Interaction volume radius: 5 \u00c5
Interaction volume height: 20 \u00c5
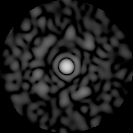
Disorder parameter: 0.8432